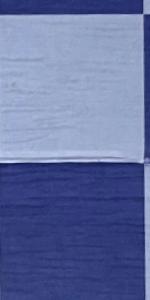
Label: Empty